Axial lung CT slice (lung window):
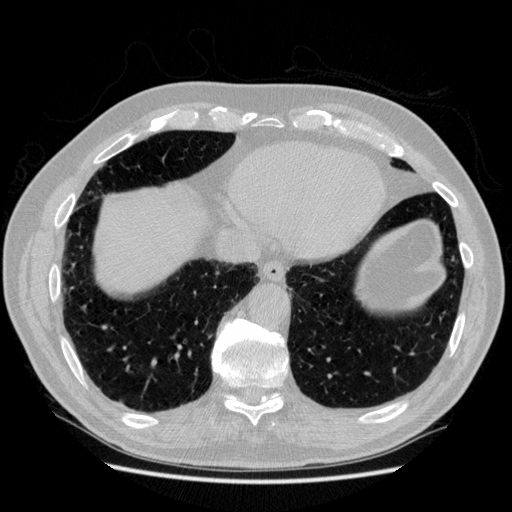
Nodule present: no